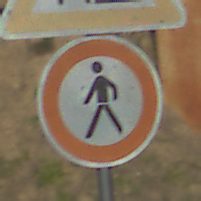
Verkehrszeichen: VerbotFussgaenger
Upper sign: Arbeitsstelle
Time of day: MorningAfternoon
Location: Outdoor (Suburban)
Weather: Clear
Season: NotSpecified
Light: Natural